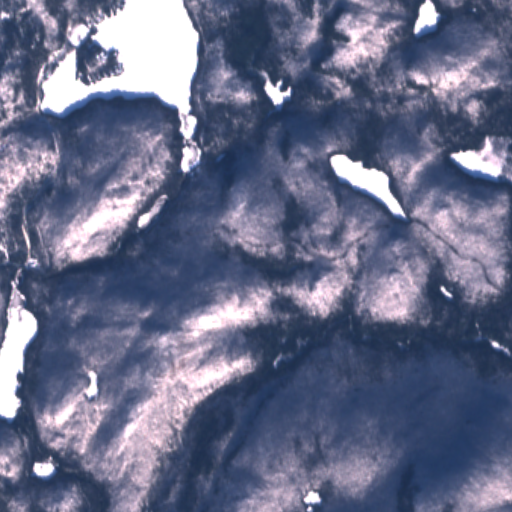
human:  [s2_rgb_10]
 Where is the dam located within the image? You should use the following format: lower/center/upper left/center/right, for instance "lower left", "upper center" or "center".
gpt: The dam is located in the center of the image.
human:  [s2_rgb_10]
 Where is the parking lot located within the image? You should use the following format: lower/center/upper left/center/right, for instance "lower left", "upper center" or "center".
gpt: The parking lot is located in the center left of the image.
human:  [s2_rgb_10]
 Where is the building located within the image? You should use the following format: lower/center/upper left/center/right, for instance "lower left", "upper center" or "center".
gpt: The building is located in the upper left of the image.
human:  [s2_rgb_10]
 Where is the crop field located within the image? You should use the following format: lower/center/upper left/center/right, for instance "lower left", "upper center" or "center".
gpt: There is no crop field in the image.